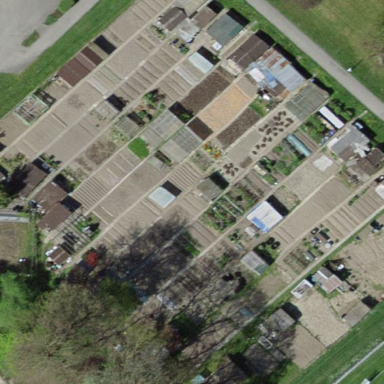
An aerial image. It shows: Area designated for allotments.